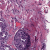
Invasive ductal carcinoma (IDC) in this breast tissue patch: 1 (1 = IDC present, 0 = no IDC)